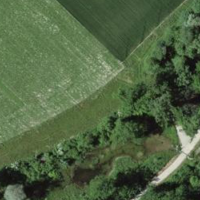
EUNIS habitat code: 41
Species observed at this site:
Lythrum salicaria